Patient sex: M
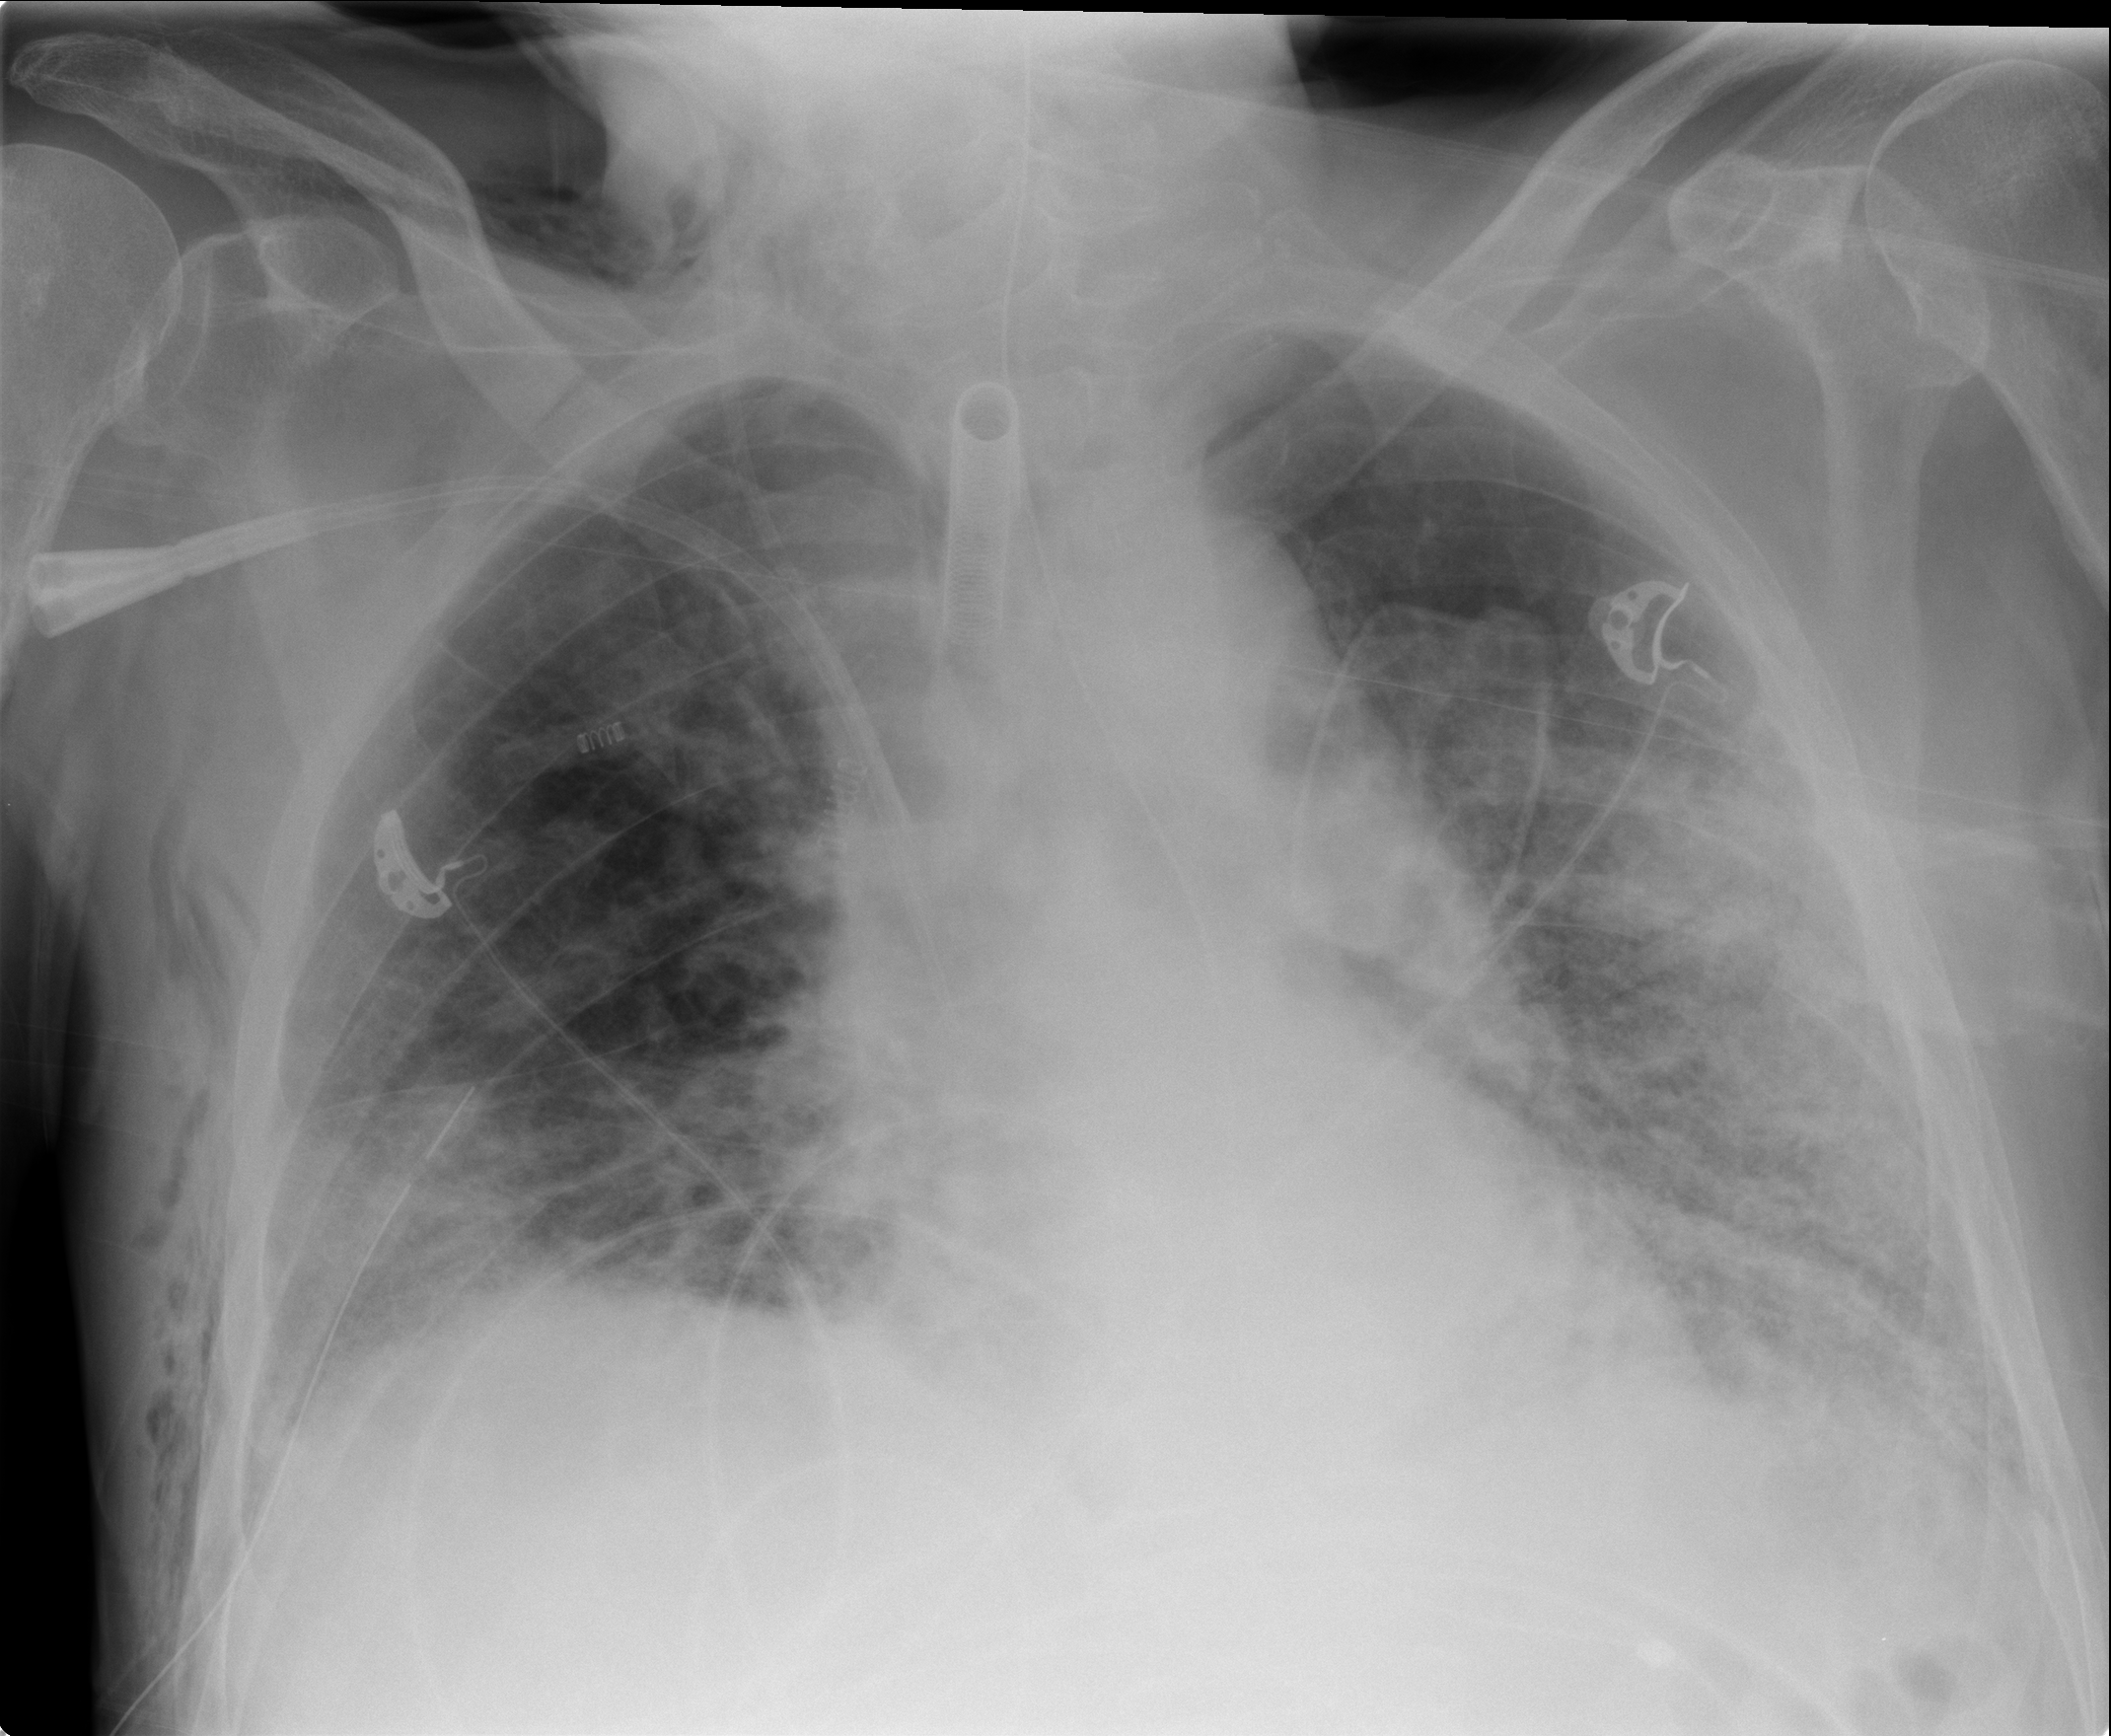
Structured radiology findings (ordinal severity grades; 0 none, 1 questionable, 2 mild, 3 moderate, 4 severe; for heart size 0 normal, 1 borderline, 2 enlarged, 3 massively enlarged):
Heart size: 0
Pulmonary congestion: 0
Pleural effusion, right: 2
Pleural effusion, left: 2
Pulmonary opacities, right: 2
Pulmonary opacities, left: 3
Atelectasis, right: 2
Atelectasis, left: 3